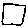
Label: square